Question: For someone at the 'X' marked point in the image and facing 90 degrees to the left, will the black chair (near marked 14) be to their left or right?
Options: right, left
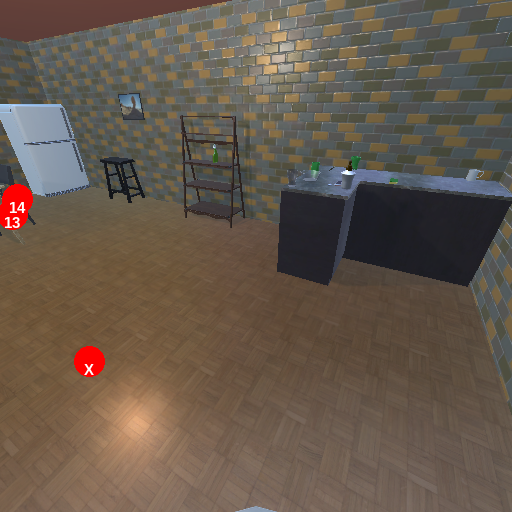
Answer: right